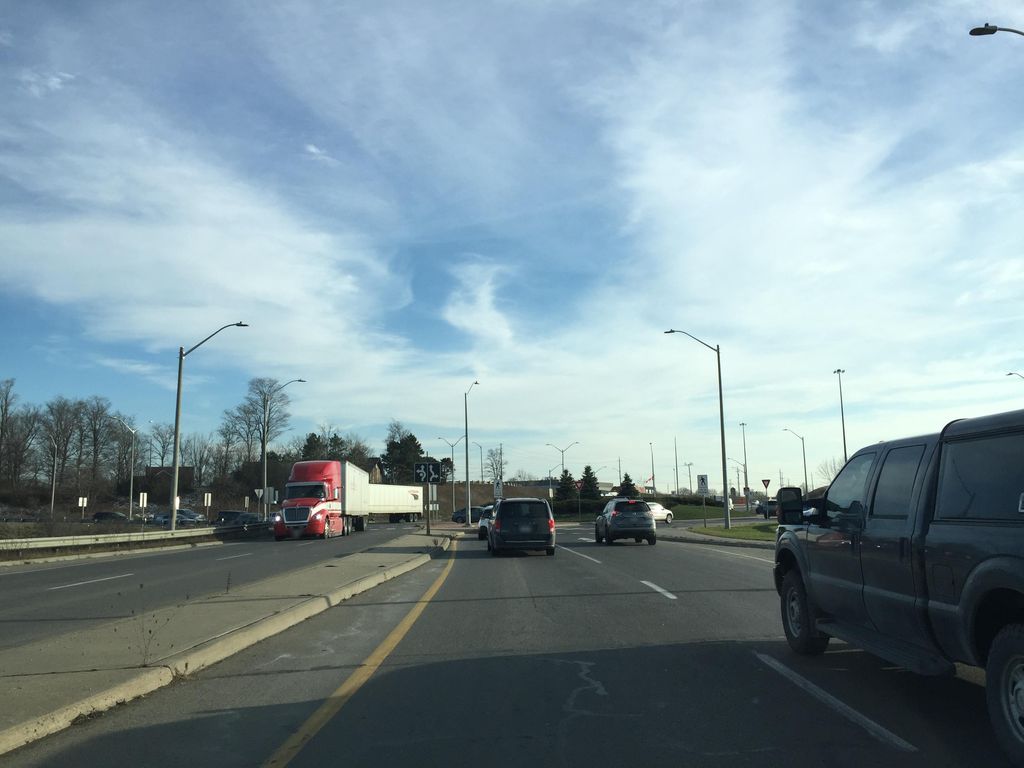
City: kitchener-waterloo